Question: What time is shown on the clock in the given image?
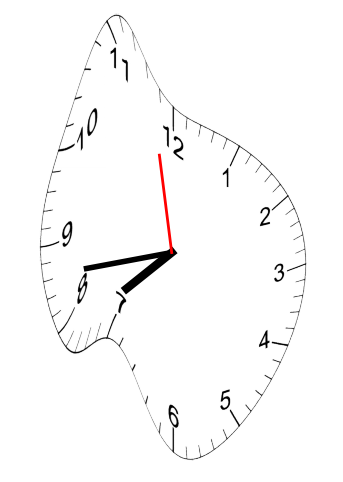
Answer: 07:42:58